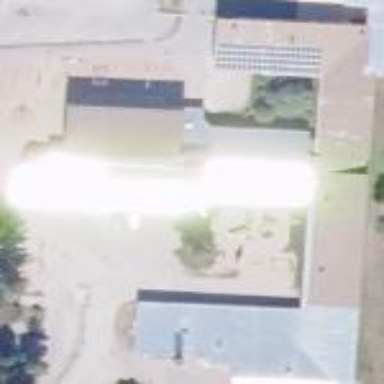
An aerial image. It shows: School building.